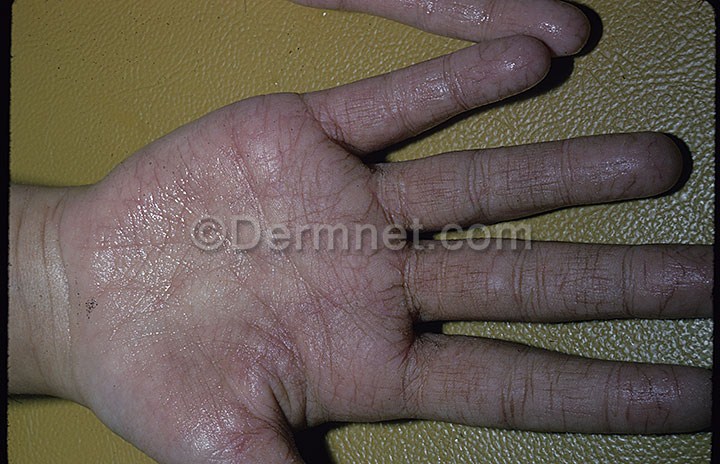
Disease: Acne and Rosacea Photos